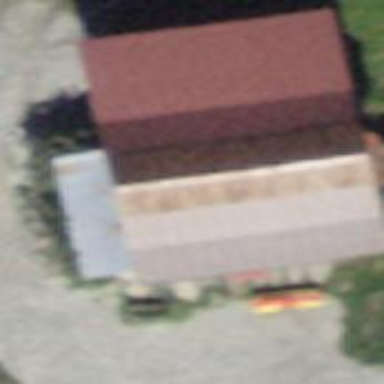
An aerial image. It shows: Rural barn.